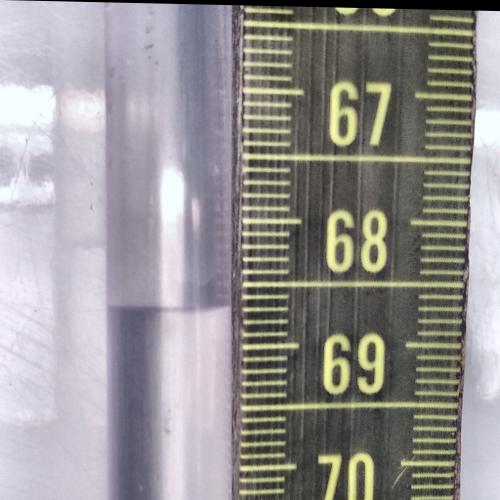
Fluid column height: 68.7 cm